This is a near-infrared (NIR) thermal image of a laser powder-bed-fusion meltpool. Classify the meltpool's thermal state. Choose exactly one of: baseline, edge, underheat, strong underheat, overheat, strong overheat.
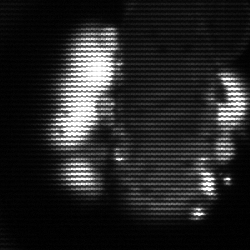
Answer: strong underheat